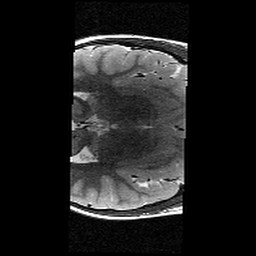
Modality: T2w
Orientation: axial
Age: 9
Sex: female
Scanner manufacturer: siemens
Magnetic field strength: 3 T
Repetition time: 9.23 s
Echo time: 0.067 s